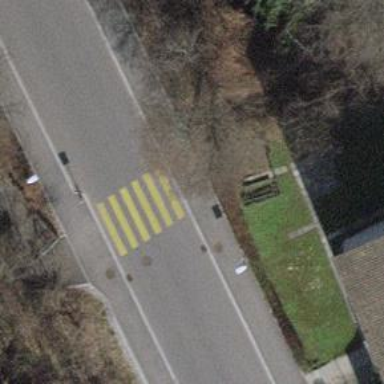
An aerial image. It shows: Uncontrolled crossing on the road.